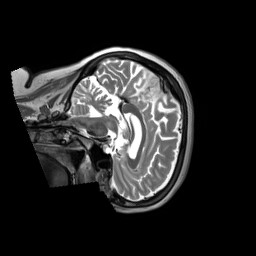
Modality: T2w
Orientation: sagittal
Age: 58
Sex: female
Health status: ill
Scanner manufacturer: siemens
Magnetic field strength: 3 T
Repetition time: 2.8 s
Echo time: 0.326 s